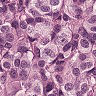
Metastatic tissue present: yes